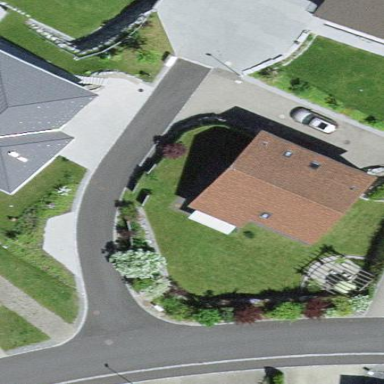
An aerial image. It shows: Simple house.